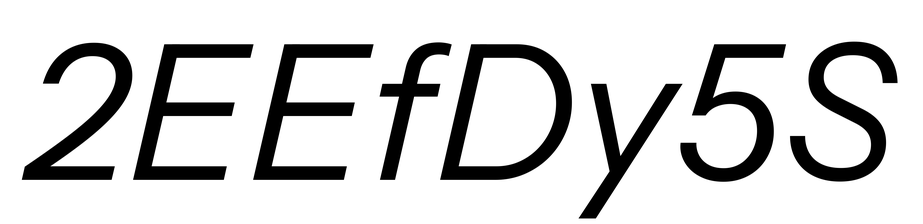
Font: InstrumentSans-Italic_Italic